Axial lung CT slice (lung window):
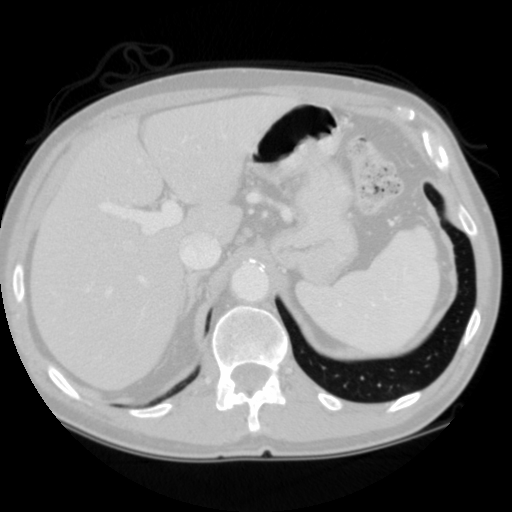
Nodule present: no